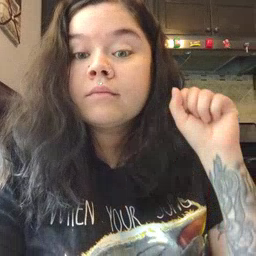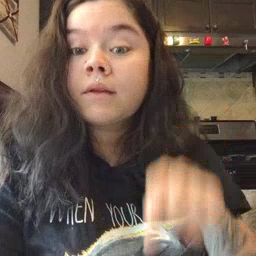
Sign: can